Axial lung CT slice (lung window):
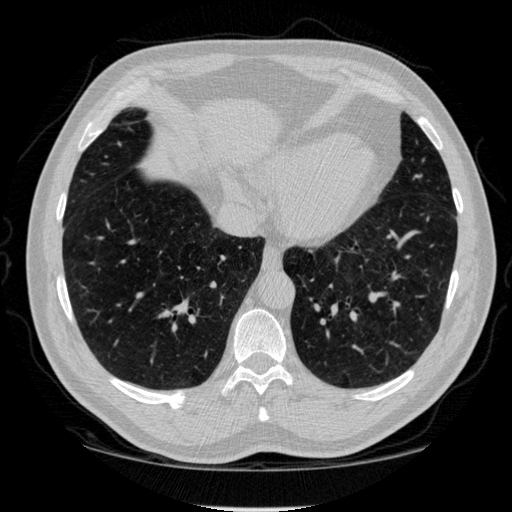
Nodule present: no